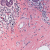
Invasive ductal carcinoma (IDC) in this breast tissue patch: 0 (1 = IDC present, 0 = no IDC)